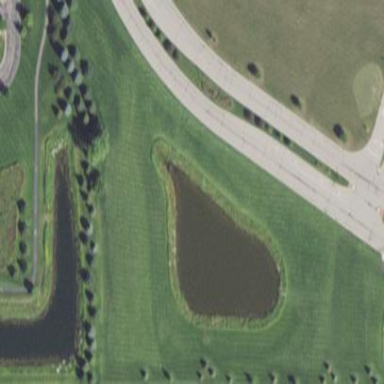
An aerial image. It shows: Pond surrounded by natural water.